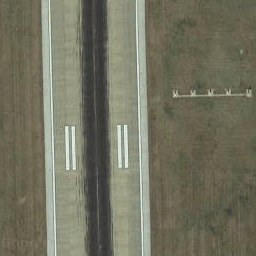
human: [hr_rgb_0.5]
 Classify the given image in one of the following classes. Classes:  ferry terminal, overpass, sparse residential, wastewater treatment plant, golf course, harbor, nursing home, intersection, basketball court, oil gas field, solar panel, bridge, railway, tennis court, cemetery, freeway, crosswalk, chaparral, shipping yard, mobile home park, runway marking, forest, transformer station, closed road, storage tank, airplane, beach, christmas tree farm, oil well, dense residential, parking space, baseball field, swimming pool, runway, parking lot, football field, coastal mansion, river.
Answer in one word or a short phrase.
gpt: runway